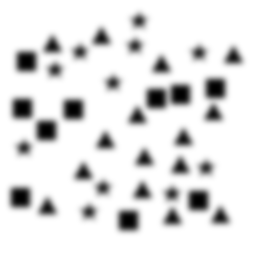
Squares: 10
Triangles: 15
Stars: 11
Total shapes: 36